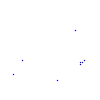
Particle: pion